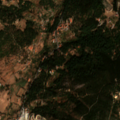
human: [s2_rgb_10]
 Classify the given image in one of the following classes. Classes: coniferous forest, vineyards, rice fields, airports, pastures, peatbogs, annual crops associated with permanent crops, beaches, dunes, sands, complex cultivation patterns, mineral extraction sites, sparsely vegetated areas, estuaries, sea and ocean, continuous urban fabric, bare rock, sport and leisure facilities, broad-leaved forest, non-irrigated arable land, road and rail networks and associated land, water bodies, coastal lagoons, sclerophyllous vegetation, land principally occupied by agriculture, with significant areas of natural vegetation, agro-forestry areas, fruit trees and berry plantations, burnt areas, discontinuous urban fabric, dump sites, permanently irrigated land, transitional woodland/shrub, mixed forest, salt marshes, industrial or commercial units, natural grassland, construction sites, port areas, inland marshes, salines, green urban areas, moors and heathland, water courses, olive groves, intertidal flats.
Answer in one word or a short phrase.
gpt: mineral extraction sites, fruit trees and berry plantations, complex cultivation patterns, land principally occupied by agriculture, with significant areas of natural vegetation, broad-leaved forest, mixed forest